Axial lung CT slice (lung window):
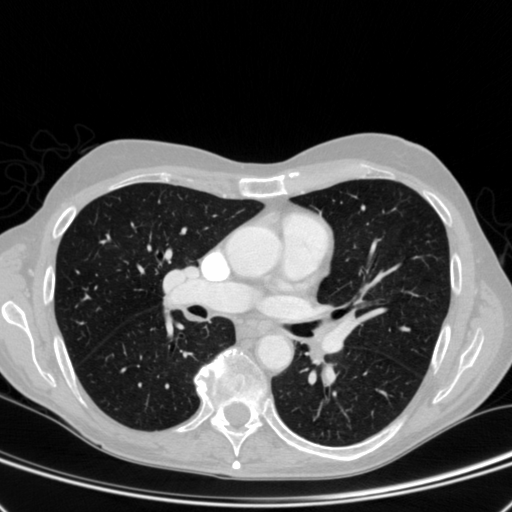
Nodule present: no